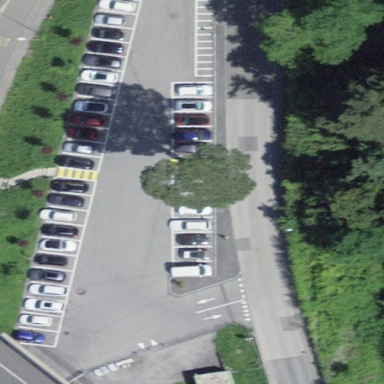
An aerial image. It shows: Parking area with surface.